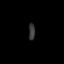
Tissue: prostate
Cell type: T cells
Senescence score: 0.3267
Nuclear area (px): 98
Mean DAPI intensity: 57.551